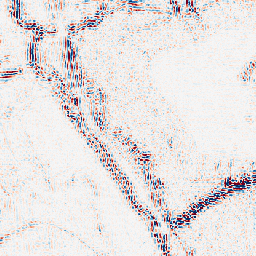
Category: wavelet
Decomposition family: wavelet_reverse_biorthogonal
Decomposition parameters: wavelet: rbio3.5
level: 2
Upsampling method: nearest
Upsampling parameters: scale: 2
Upsampling scale: 2